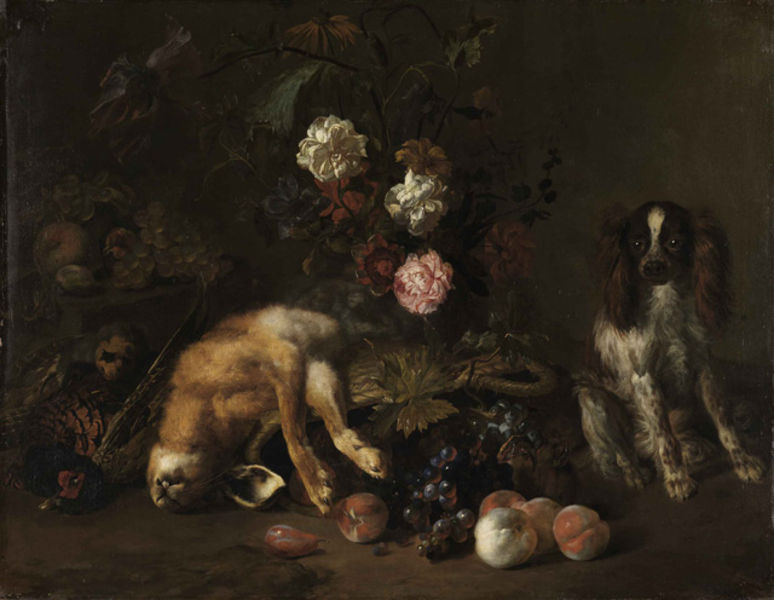
Titel: Stilleben mit erlegtem Wild, Blumen, Früchten und einem Spaniel
Künstler: Nicolas de Largillierre
Standort: Karlsruhe
Institution: Staatliche Kunsthalle Karlsruhe
Schlagwörter: blau, blätter, dunkel, gemälde, schatten, vogel, weiß, grün, sitzen, blume, blumen, braun, bunt, licht, ohr, schwarz, tisch, blick, blüten, hund, obst, rose, rosen, rot, tier, tiere, malerei, federn, gefieder, schale, tod, tot, öl, blatt, pflanzen, ohren, rosa, frucht, früchte, hase, maus, stilleben, stillleben, trauben, vase, fell, apfel, hündchen, äpfel, liegen, düster, schnabel, wild, red, white, essen, löffel, wein, black, dark, gold, painting, flowers, korb, oil painting, pink, brot, strauss, brown, pfoten, plant, liegend, pfingstrose, blumenstrauß, birne, vanitas, katze, memento mori, nahrung, vergänglichkeit, groß, jagd, pfote, fuchs, weintrauben, knospe, pfingstrosen, beute, fasan, jagdstück, kaninchen, flower, jagdhund, apple, fruit, life, pfirsich, nature, death, eyes, plants, hahn, rebhuhn, pfirsiche, pflaume, traube, weinblätter, weintraube, nelken, reben, fur, dog, dogs, feige, dead, peach, happy, still life, knoblauch, cat, tannenzapfen, lebendig, legs, jagdbild, kadaver, memento, mori, wildbret, pfirsische, beautiful, paws, traueben, grapes, chrysanthemen, skurril, spaniel, darkness, still, fox, snake, schoßhund, fruits, apples, frücjte, toter hase, hunting, pear, hare, hunt, muted, peaches, ciaroscuro, rabbit, browns, plum, petals, bunny, pears, stems, tiosch, stil life, tulip, fuit, obst#, pheasant, jagdgemälde, potted, naturmort, blättee, jegdhund, stilleben gemälde ölfarbe, blumen hund, fruity, friuits, fruts